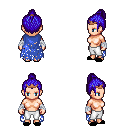
a pixel art fantasy rpg character, female body template, human, light skin, blue tattered cape, white pants, blue short topknot hairstyle, bronze tiara, white cloth bandages, black slippers, four views (front, back, left, right), 2x2 character sprite sheet, small pixel art, hard edges, no anti-aliasing